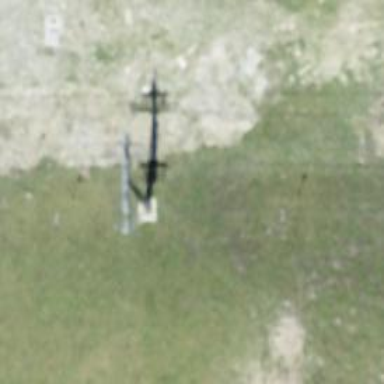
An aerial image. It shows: Pylon used for aerialway.